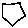
Label: hexagon